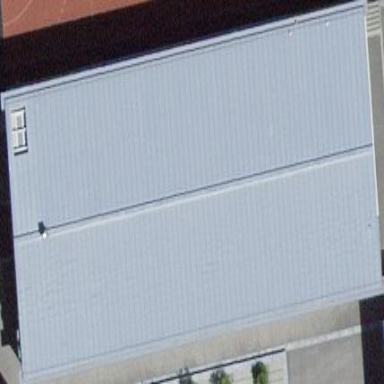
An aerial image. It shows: School building with flat roof.